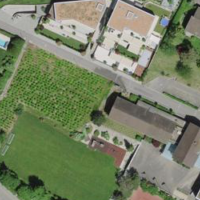
EUNIS habitat code: 55
Species observed at this site:
Podiceps cristatus